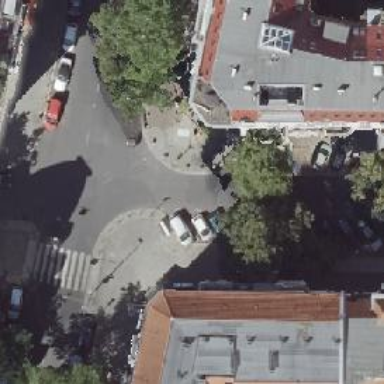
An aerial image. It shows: Asphalt footway with unmarked crossing.